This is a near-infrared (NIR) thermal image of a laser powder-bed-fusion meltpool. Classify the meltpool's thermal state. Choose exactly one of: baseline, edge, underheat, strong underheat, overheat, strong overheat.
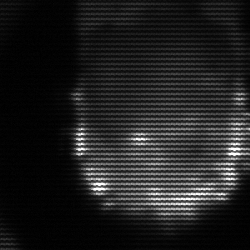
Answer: baseline